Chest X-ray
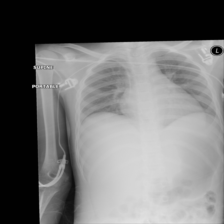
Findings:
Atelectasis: negative
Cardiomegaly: negative
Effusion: negative
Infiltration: negative
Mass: negative
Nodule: negative
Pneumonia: negative
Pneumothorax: negative
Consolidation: negative
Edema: negative
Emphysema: negative
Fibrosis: negative
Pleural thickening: negative
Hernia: negative